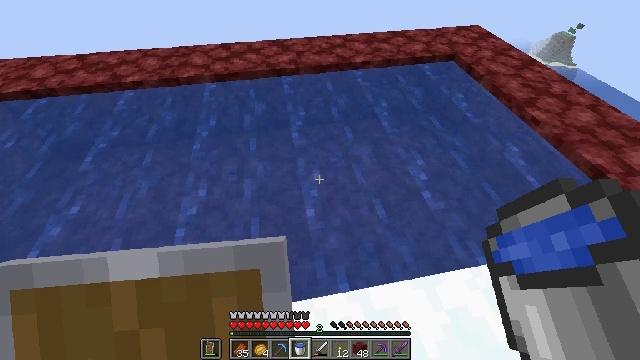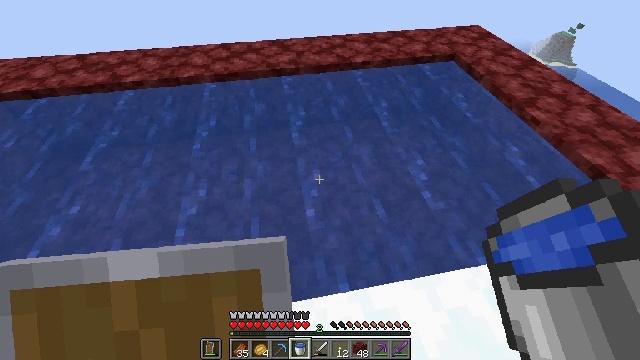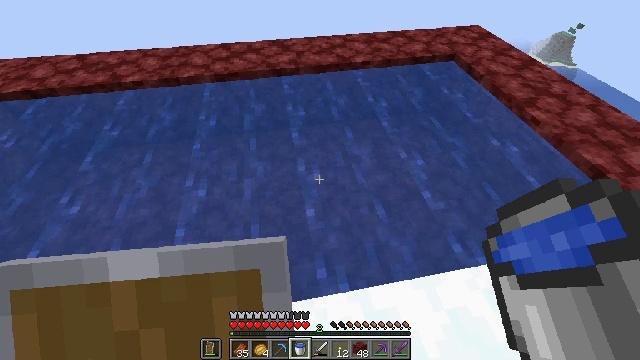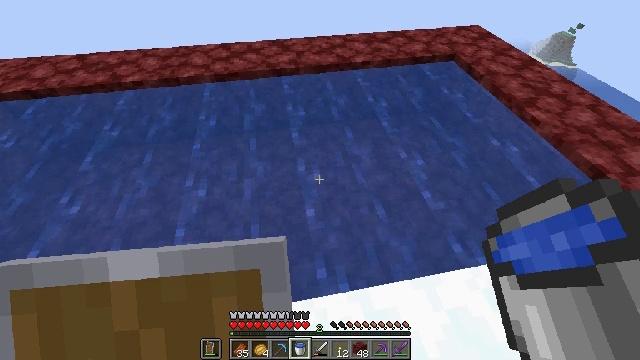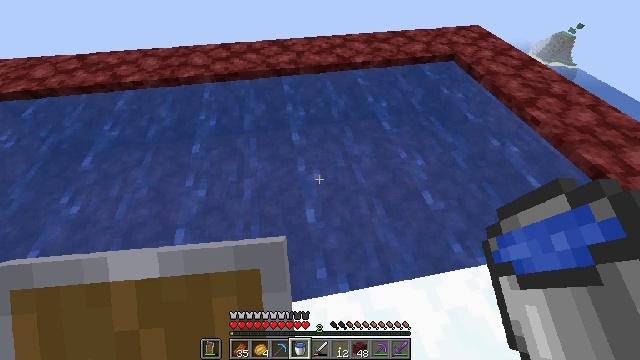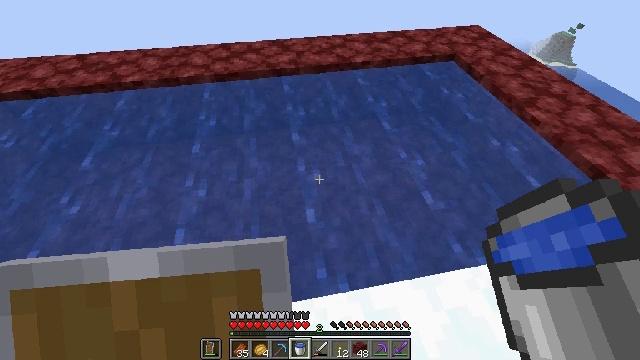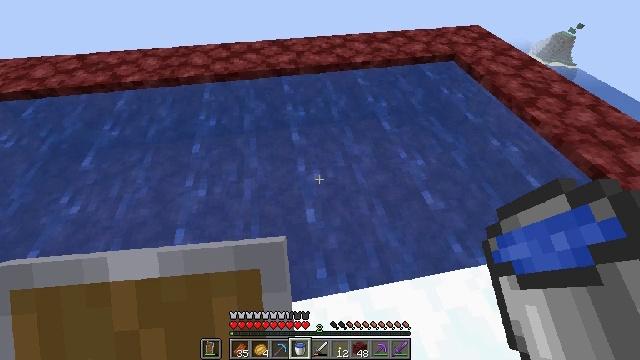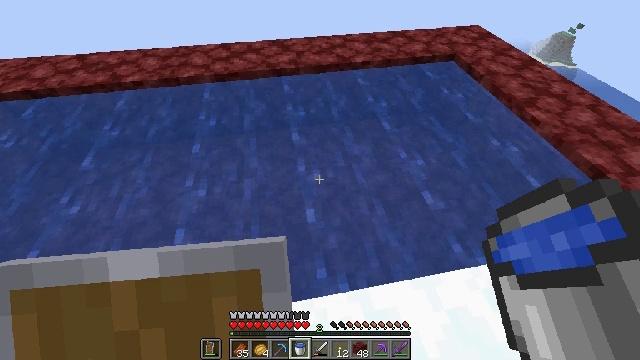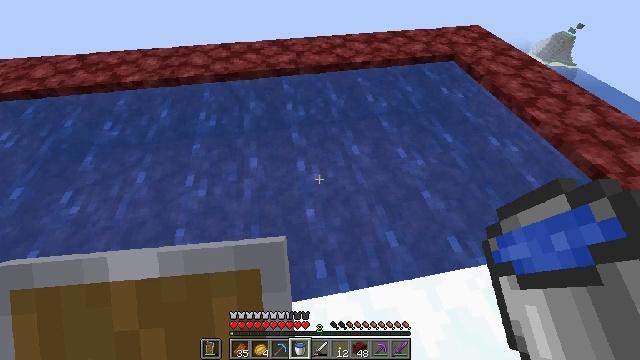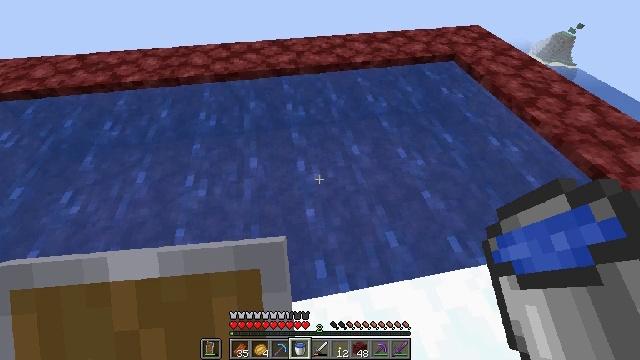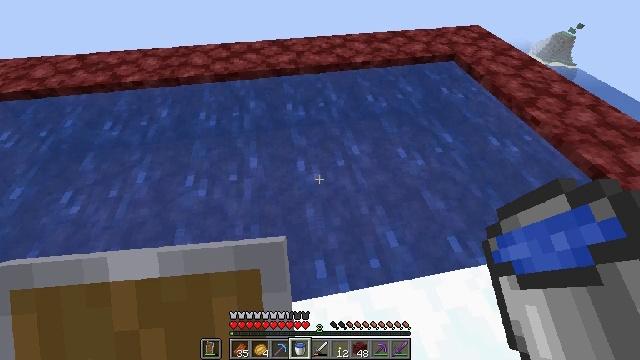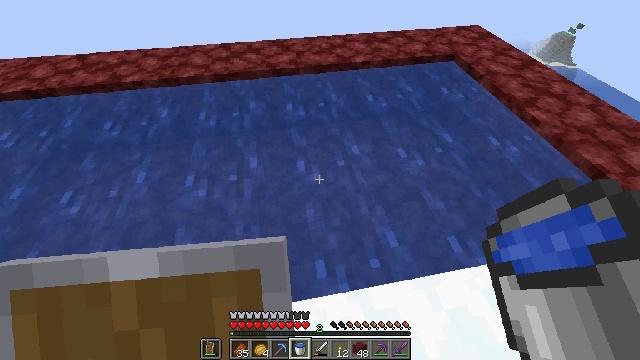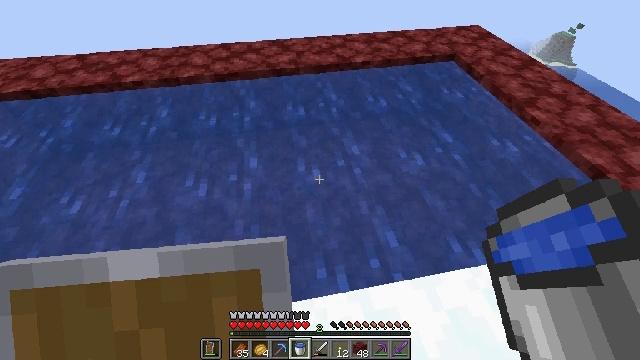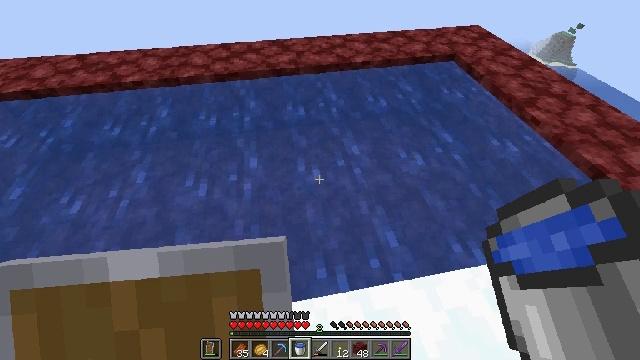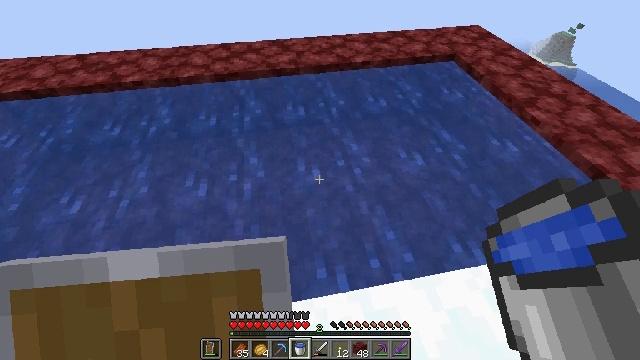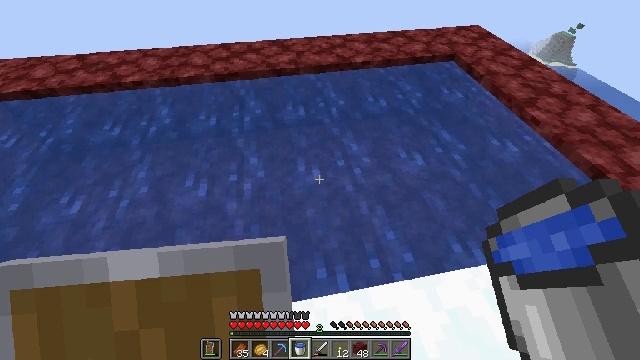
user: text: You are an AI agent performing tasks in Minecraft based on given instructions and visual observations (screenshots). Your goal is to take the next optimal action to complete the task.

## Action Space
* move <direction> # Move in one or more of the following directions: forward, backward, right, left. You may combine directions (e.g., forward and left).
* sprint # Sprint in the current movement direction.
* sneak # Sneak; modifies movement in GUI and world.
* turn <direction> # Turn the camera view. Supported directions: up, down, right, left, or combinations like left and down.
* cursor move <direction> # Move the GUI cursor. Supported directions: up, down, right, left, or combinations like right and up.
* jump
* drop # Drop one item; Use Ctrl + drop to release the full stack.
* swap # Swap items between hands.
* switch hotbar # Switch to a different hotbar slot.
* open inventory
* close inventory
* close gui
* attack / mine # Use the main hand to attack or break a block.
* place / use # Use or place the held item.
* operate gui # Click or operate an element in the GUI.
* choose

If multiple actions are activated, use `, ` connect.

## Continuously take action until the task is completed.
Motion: motion action
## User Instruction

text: Gather ice for building or crafting.
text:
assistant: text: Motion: no_op
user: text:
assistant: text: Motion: no_op
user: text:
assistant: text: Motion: no_op
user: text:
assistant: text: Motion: no_op
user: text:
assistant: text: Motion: no_op
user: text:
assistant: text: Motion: no_op
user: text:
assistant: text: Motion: no_op
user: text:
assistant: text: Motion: no_op
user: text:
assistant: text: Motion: no_op
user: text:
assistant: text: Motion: no_op
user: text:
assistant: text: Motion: no_op
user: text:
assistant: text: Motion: no_op
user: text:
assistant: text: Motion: no_op
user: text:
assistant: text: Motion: no_op
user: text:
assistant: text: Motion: no_op
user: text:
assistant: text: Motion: no_op
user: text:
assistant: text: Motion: no_op
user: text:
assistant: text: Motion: no_op
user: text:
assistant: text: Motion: no_op
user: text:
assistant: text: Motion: no_op
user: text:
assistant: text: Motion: no_op
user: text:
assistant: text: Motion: no_op
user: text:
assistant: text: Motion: no_op
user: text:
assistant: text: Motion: no_op
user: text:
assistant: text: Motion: no_op
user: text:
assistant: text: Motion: no_op
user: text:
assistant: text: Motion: no_op
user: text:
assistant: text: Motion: no_op
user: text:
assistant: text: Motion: no_op
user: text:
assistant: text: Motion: no_op